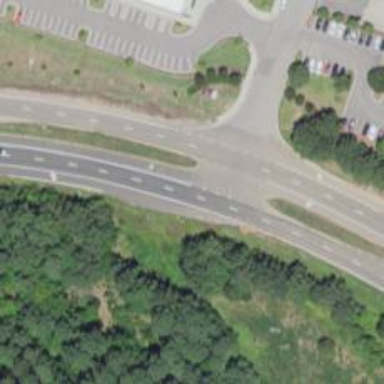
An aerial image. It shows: Asphalt road classified as secondary expressway.